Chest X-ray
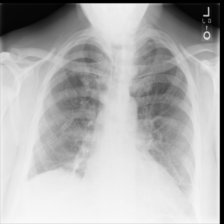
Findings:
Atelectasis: negative
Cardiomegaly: negative
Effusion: negative
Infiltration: positive
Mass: negative
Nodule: negative
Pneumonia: negative
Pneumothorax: negative
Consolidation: negative
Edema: negative
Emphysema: negative
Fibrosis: negative
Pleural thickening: negative
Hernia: negative